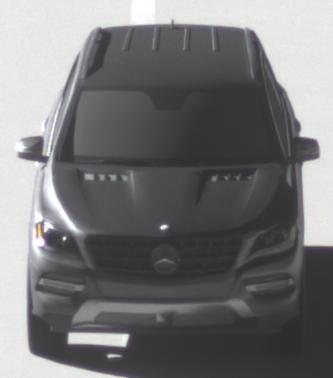
Make: Mercedes-Benz
Model: ML 350
Detailed model: M-Class (166)
Model produced from: 2011/11
Model produced until: 2014/10
Doors: 5
Color: gray
Road condition: dry road
Daytime: morning or afternoon
Contrast: high contrast